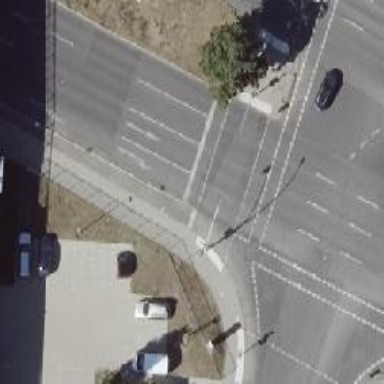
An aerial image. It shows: Crossing with traffic signals.